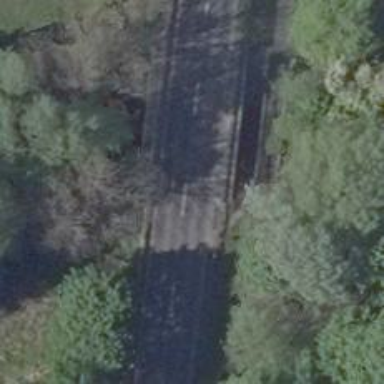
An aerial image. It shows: Secondary road crossing bridge with asphalt surface.